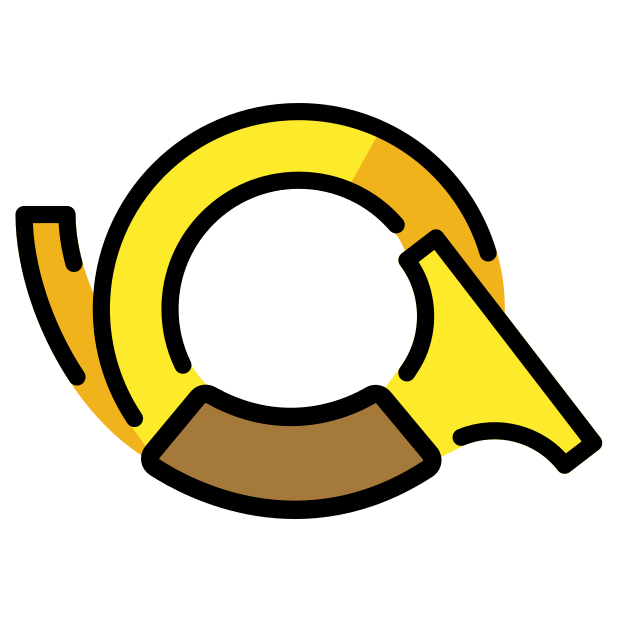
postal horn